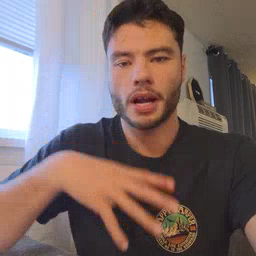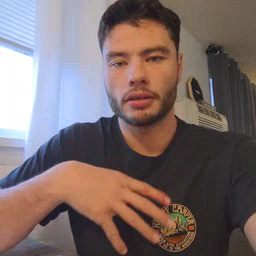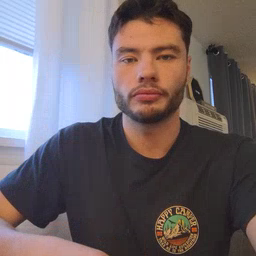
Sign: man